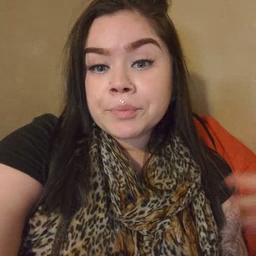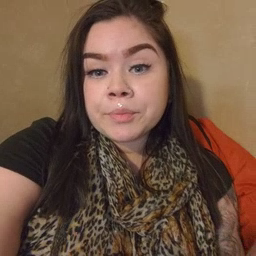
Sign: because